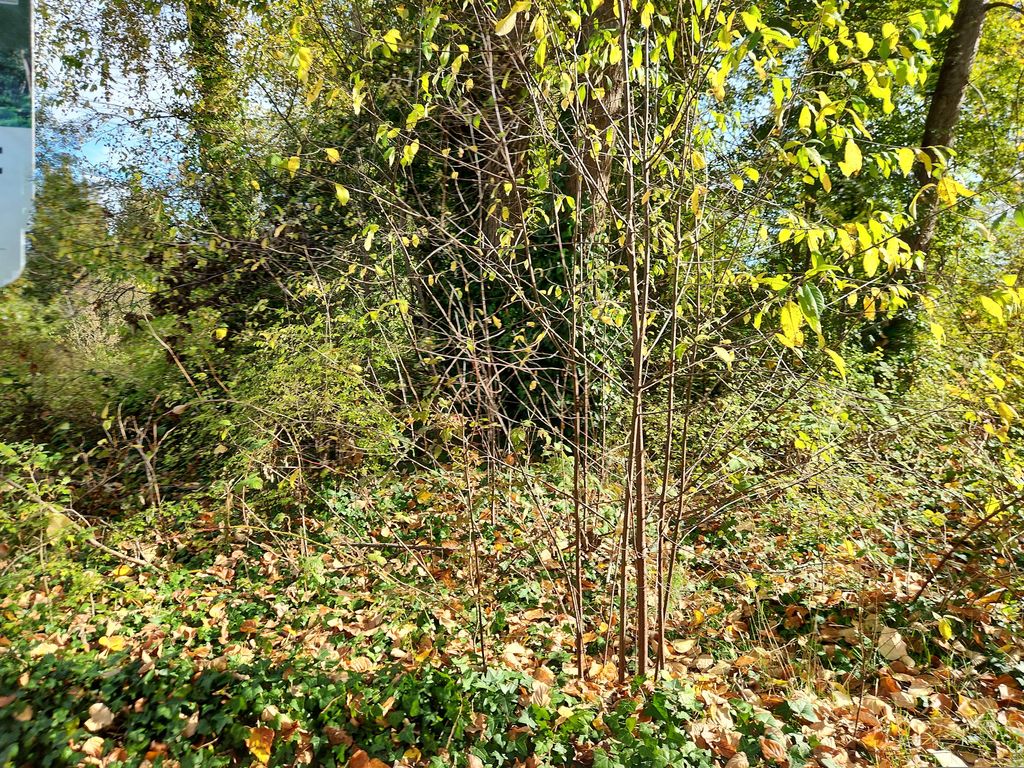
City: vancouver